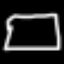
Label: square